You are looking at the wavelet scalogram of a bearing's acceleration signal. Diagnose the bearing from this image, choosing from: normal, inner_race, outer_race, ball.
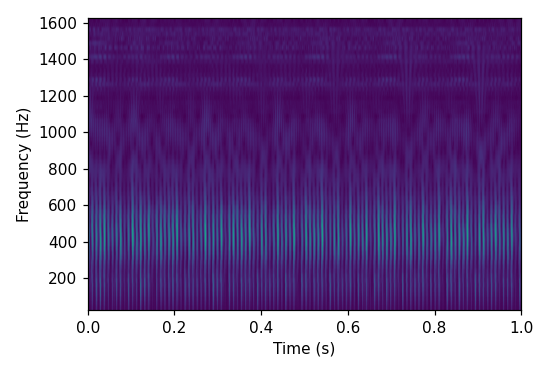
Answer: outer_race